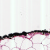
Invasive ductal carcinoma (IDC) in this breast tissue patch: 0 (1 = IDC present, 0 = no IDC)